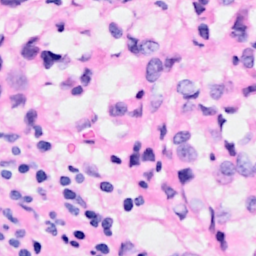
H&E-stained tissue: Breast